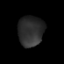
Tissue: prostate
Cell type: T cells
Senescence score: 0.3044
Nuclear area (px): 762
Mean DAPI intensity: 45.029